Interaction volume radius: 5 \u00c5
Interaction volume height: 20 \u00c5
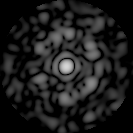
Disorder parameter: 0.6777